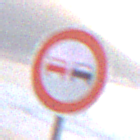
Verkehrszeichen: Ueberholverbot
Umgebung: Outdoor, Beach
Tageszeit: SunriseSunset
Wetter: Overcast
Licht: Natural
Jahreszeit: NotSpecified
Kontrast: LowContrast